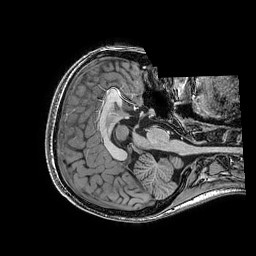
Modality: T1w
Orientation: axial
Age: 18
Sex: female
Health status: healthy